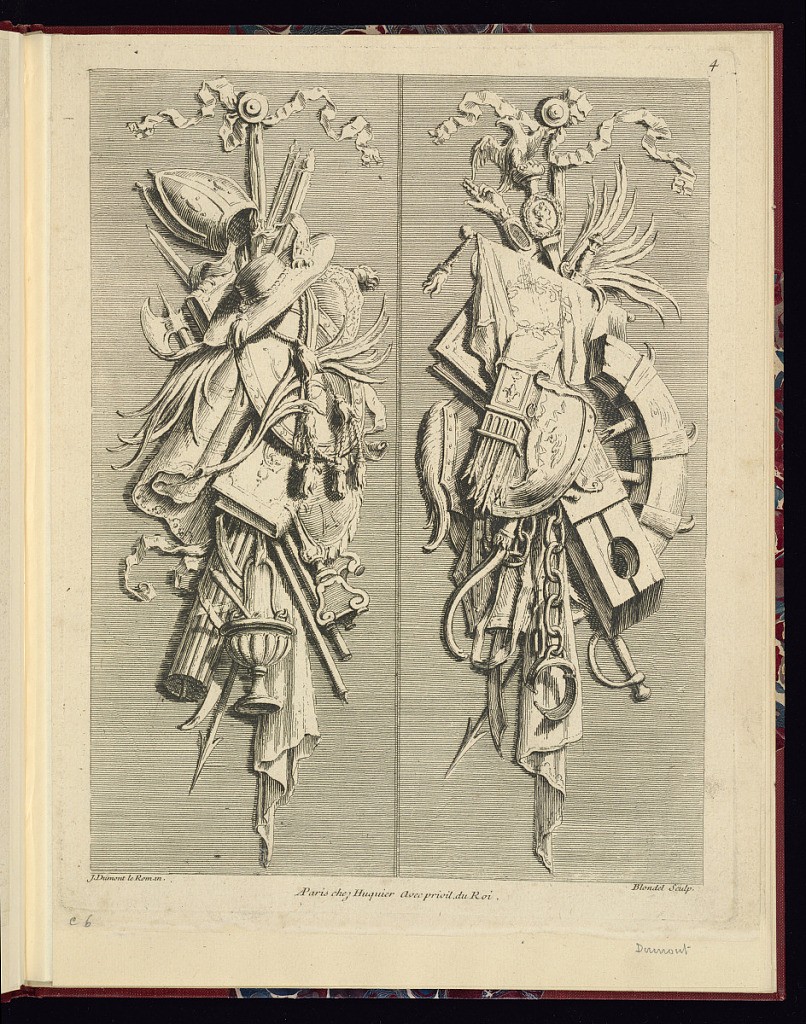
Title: Two Ornamental Trophy Designs
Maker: Jacques Dumont, French, 1701 – 1781
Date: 1729–61
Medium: Etching and engraving on paper
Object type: Print
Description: Two designs for hanging ornamental trophies (side by side) with religious and military objects: books, hats, spears, quiver of arrows, banners, chains, shield, sword, axe, weapons, thurible, liturgical vestments, palm leaves, and ribbons. The plate is numbered and signed.